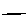
Label: line